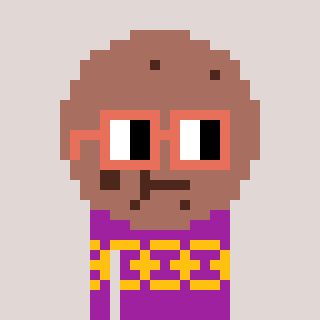
a pixel art character with square orange glasses, a cookie-shaped head and a magenta-colored body on a warm background